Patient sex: F
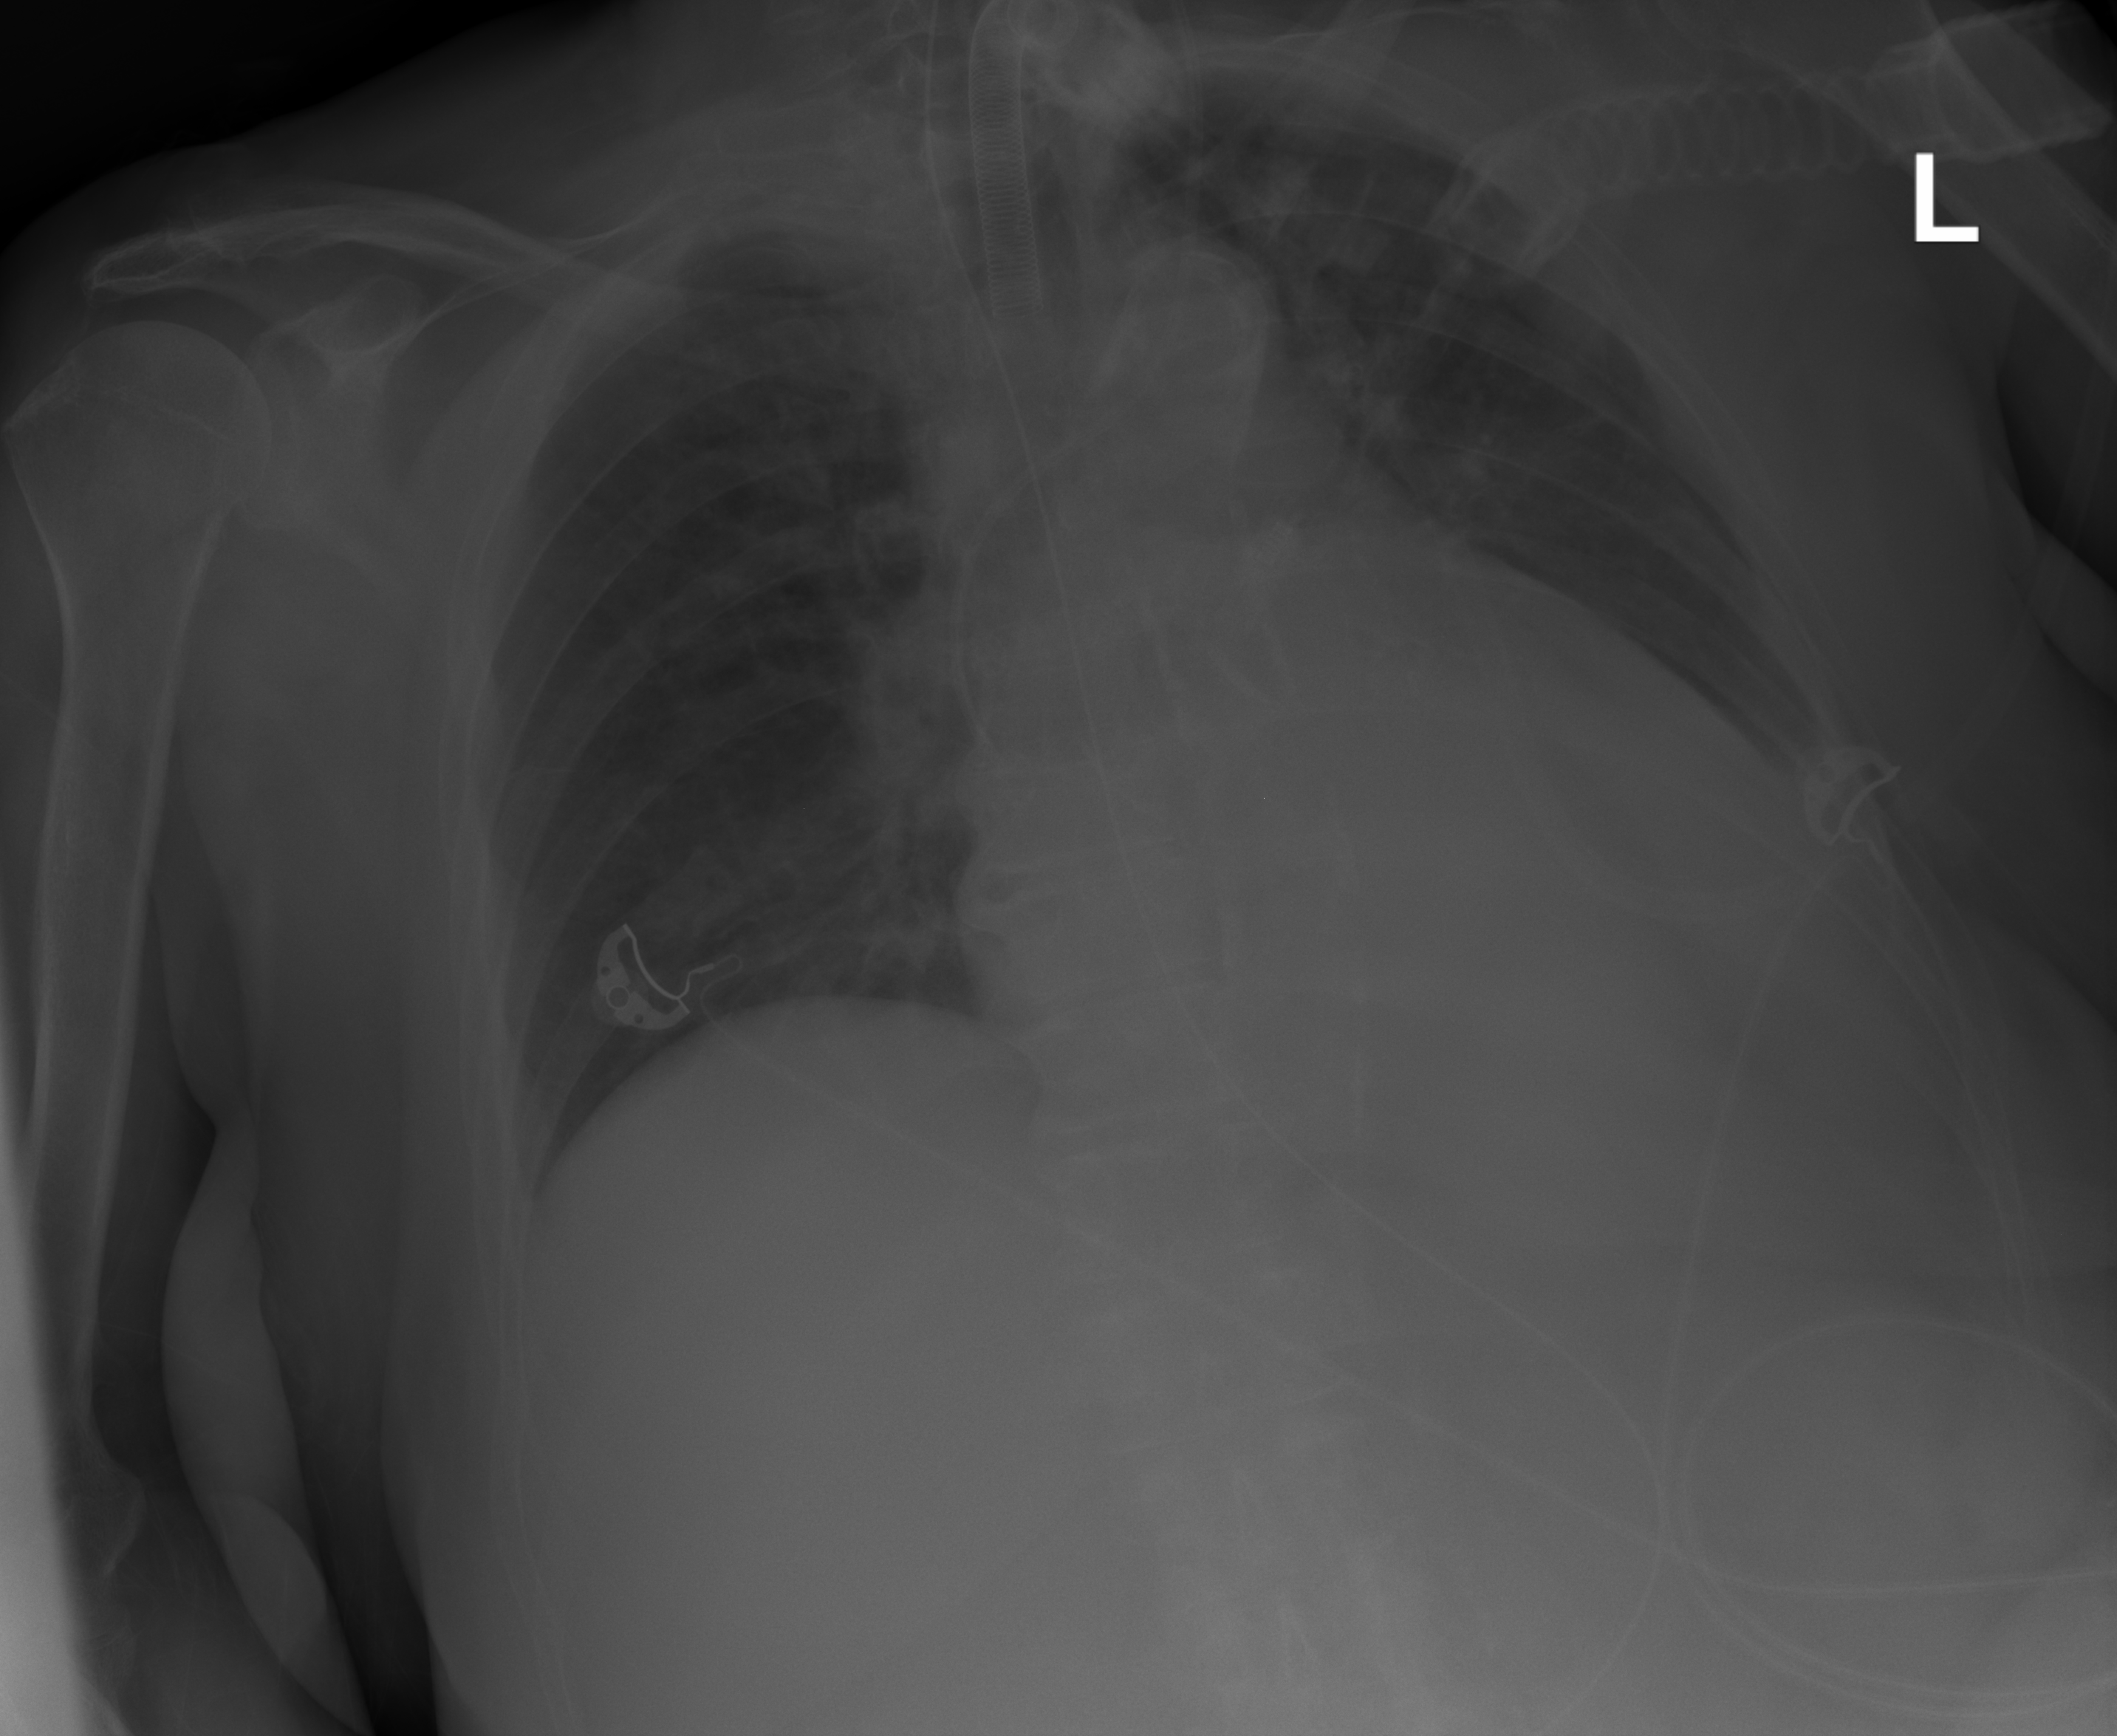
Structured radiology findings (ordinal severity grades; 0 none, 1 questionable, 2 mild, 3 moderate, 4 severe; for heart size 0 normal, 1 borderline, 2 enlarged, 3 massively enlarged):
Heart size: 2
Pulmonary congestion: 0
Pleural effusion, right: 0
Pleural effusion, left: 1
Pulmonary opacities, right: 0
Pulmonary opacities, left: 0
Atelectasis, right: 0
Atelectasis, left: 0